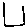
Label: square